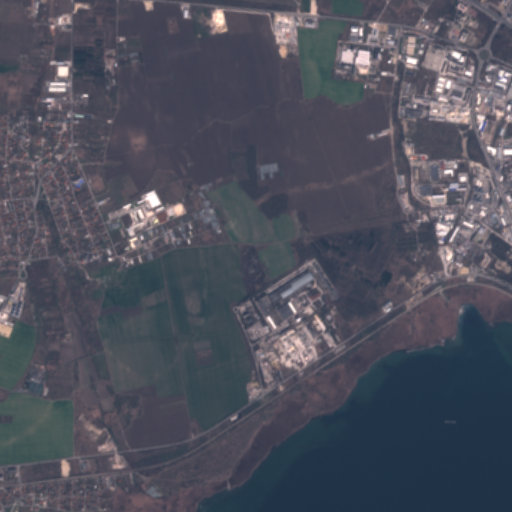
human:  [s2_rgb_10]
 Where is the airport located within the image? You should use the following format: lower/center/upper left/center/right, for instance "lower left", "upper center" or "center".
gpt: The airport is located in the upper left of the image.
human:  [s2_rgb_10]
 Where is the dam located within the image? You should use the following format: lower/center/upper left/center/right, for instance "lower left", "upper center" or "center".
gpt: The dam is located in the center left of the image.
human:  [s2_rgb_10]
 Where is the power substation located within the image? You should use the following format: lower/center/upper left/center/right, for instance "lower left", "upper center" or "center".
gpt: The power substation is located in the center right of the image.
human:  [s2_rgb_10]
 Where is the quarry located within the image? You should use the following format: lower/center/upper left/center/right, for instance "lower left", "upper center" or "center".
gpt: The quarry is located in the lower left of the image.
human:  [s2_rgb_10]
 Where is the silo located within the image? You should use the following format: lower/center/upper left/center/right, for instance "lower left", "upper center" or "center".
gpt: The silo is located in the center right of the image.
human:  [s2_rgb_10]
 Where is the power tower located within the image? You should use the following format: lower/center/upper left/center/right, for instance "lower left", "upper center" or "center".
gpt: There is no power tower in the image.